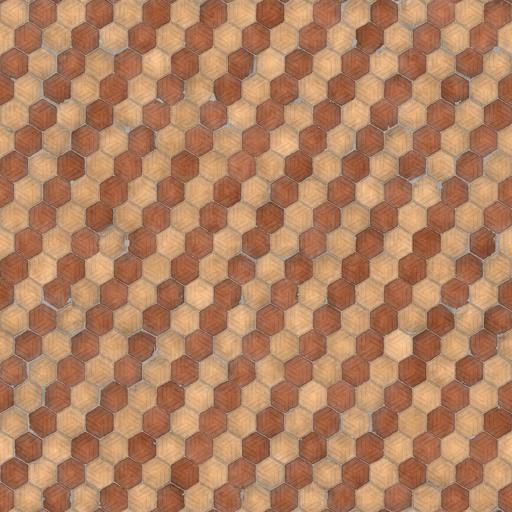
Tags: hex hexagon mosaic orange small tiled tiles yellow